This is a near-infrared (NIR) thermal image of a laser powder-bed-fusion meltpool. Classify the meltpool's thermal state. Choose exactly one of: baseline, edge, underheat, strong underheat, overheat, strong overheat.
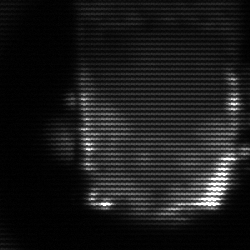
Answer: baseline